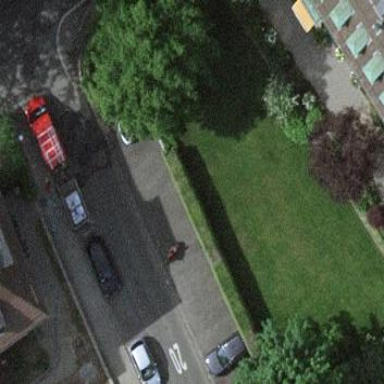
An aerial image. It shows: Group of garages.